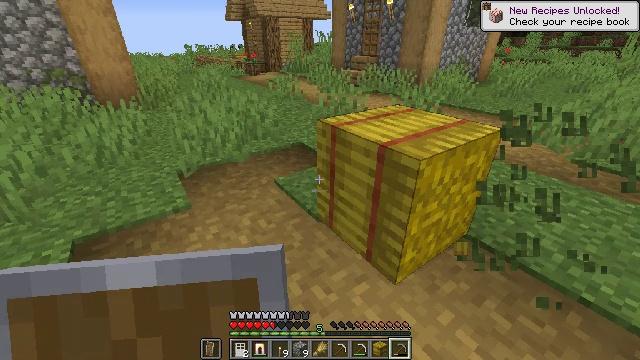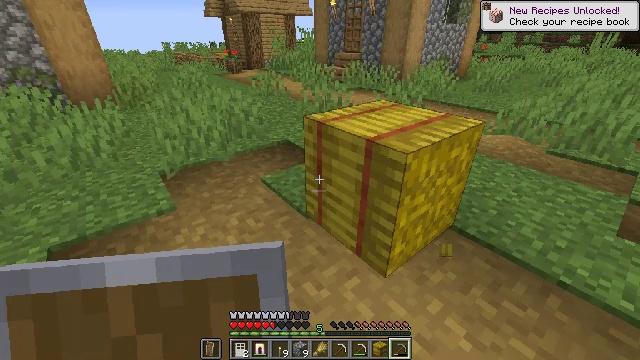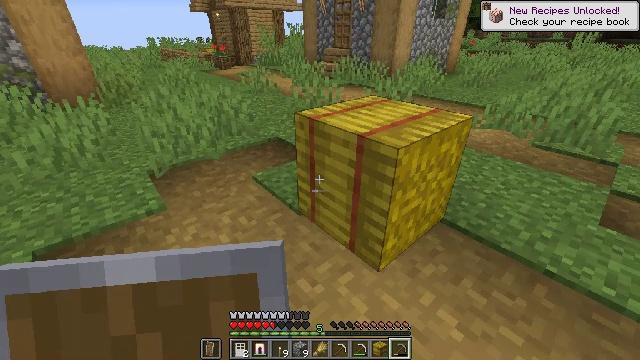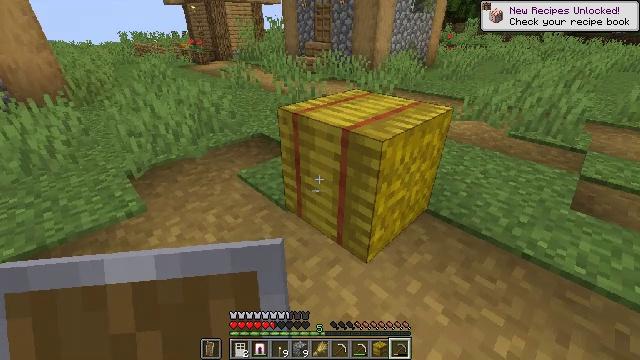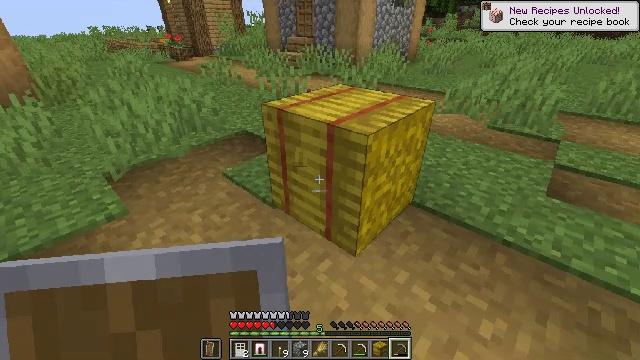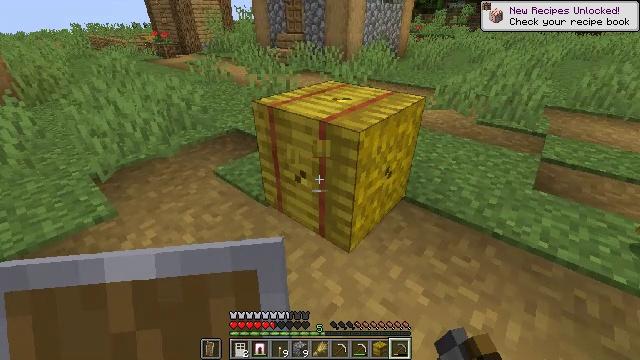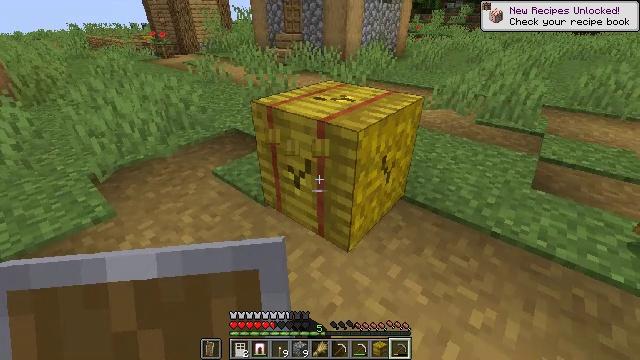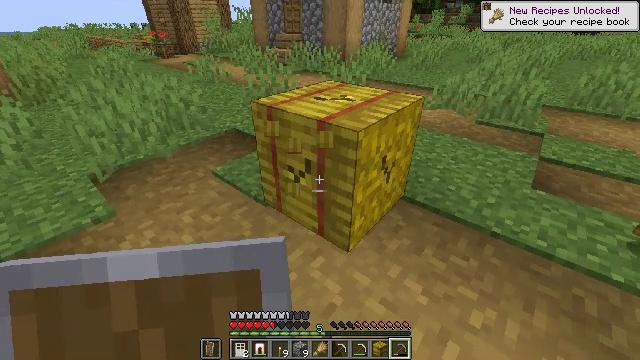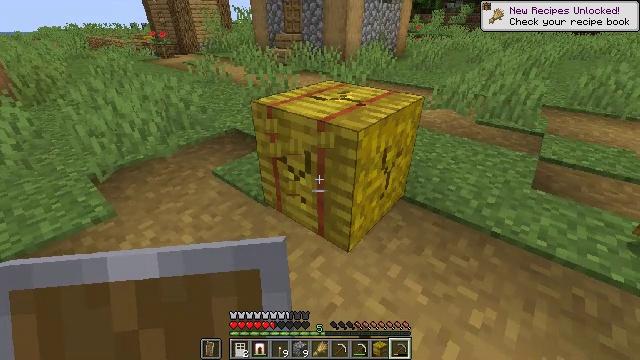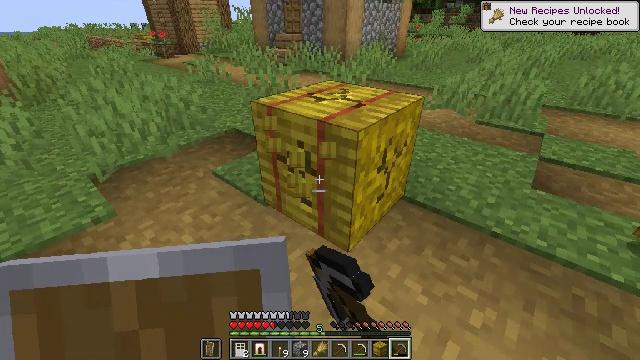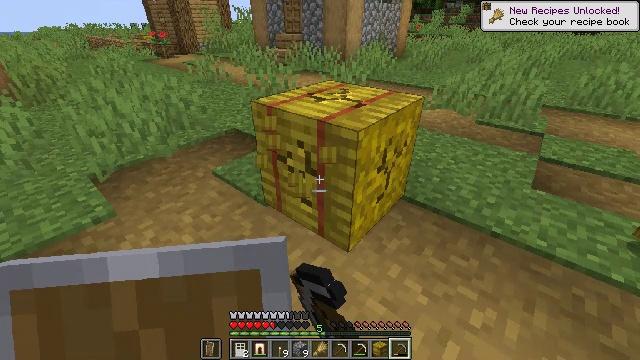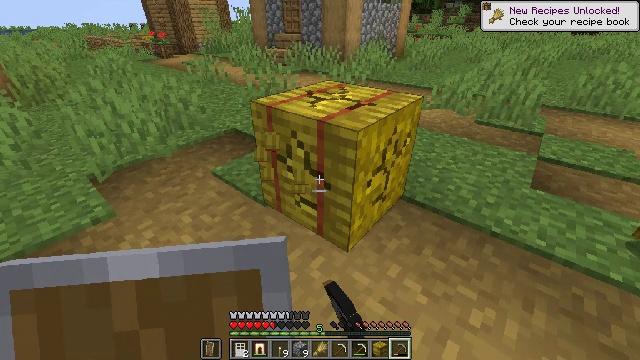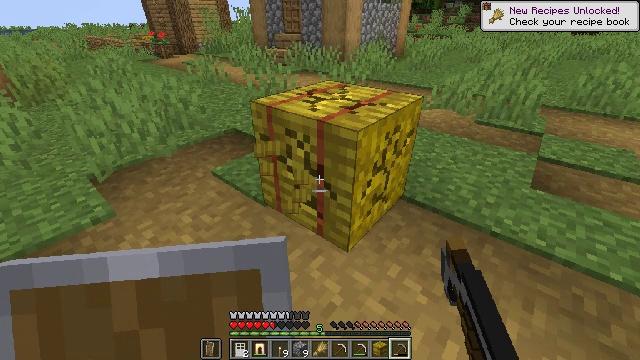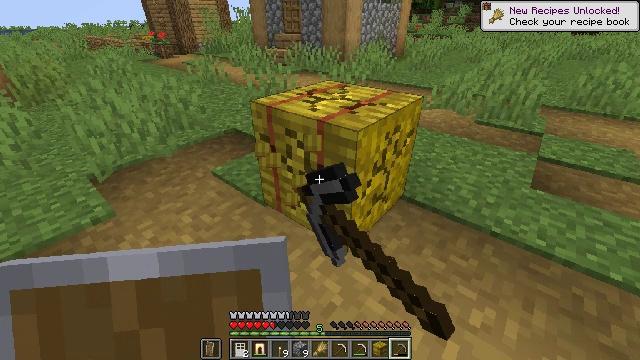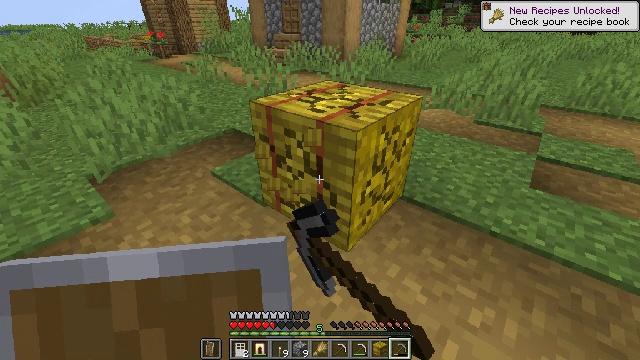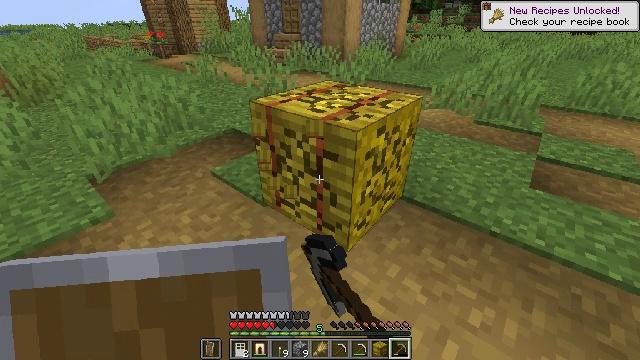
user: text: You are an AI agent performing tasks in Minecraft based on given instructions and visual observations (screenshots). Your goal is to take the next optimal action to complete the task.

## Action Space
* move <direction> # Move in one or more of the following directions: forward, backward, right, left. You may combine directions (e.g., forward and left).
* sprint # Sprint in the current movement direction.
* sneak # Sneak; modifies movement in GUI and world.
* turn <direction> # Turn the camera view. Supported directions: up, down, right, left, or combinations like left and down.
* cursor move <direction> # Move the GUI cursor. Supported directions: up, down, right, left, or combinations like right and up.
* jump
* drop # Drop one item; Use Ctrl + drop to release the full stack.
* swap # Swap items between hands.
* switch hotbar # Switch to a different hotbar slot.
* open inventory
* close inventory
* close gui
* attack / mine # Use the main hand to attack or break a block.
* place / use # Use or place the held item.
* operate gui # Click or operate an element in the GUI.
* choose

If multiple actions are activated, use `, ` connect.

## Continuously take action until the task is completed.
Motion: motion action
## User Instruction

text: Attack the hay block to get hay.
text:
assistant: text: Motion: turn right
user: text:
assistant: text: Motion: turn right
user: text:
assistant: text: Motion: turn right and down
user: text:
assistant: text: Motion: turn right, attack / mine
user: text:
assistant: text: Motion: turn right, attack / mine
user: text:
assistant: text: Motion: attack / mine
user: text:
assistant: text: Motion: attack / mine
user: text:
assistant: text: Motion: attack / mine
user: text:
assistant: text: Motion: attack / mine
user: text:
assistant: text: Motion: attack / mine
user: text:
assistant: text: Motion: attack / mine
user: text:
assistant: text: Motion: attack / mine
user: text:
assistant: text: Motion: attack / mine
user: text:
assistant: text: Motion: attack / mine
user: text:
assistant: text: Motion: attack / mine
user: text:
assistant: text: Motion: attack / mine
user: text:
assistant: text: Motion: attack / mine
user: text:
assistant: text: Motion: attack / mine
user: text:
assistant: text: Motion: attack / mine
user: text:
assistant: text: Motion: attack / mine
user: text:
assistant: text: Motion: turn right, attack / mine
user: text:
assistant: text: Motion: turn right, attack / mine
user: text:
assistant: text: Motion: move forward, turn right, attack / mine
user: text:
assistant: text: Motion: attack / mine